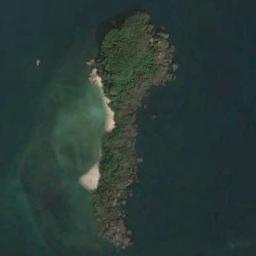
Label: island